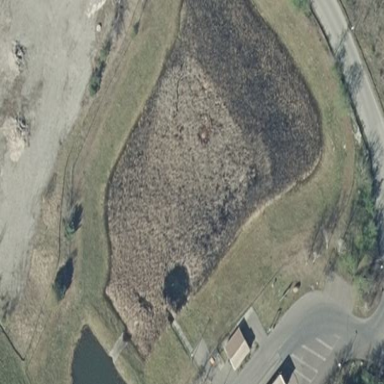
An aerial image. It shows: Retention basin used for land drainage purposes.